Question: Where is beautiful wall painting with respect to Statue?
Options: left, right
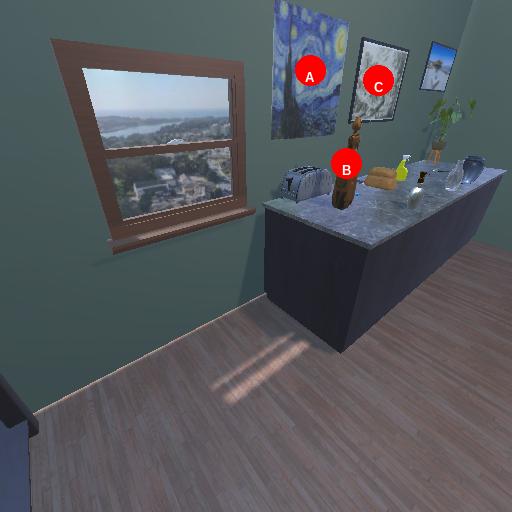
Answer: left